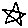
Label: star